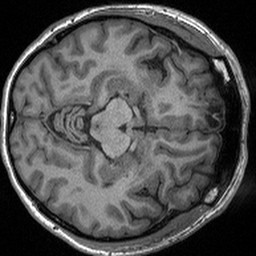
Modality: T1w
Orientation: axial
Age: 36
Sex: female